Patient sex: M
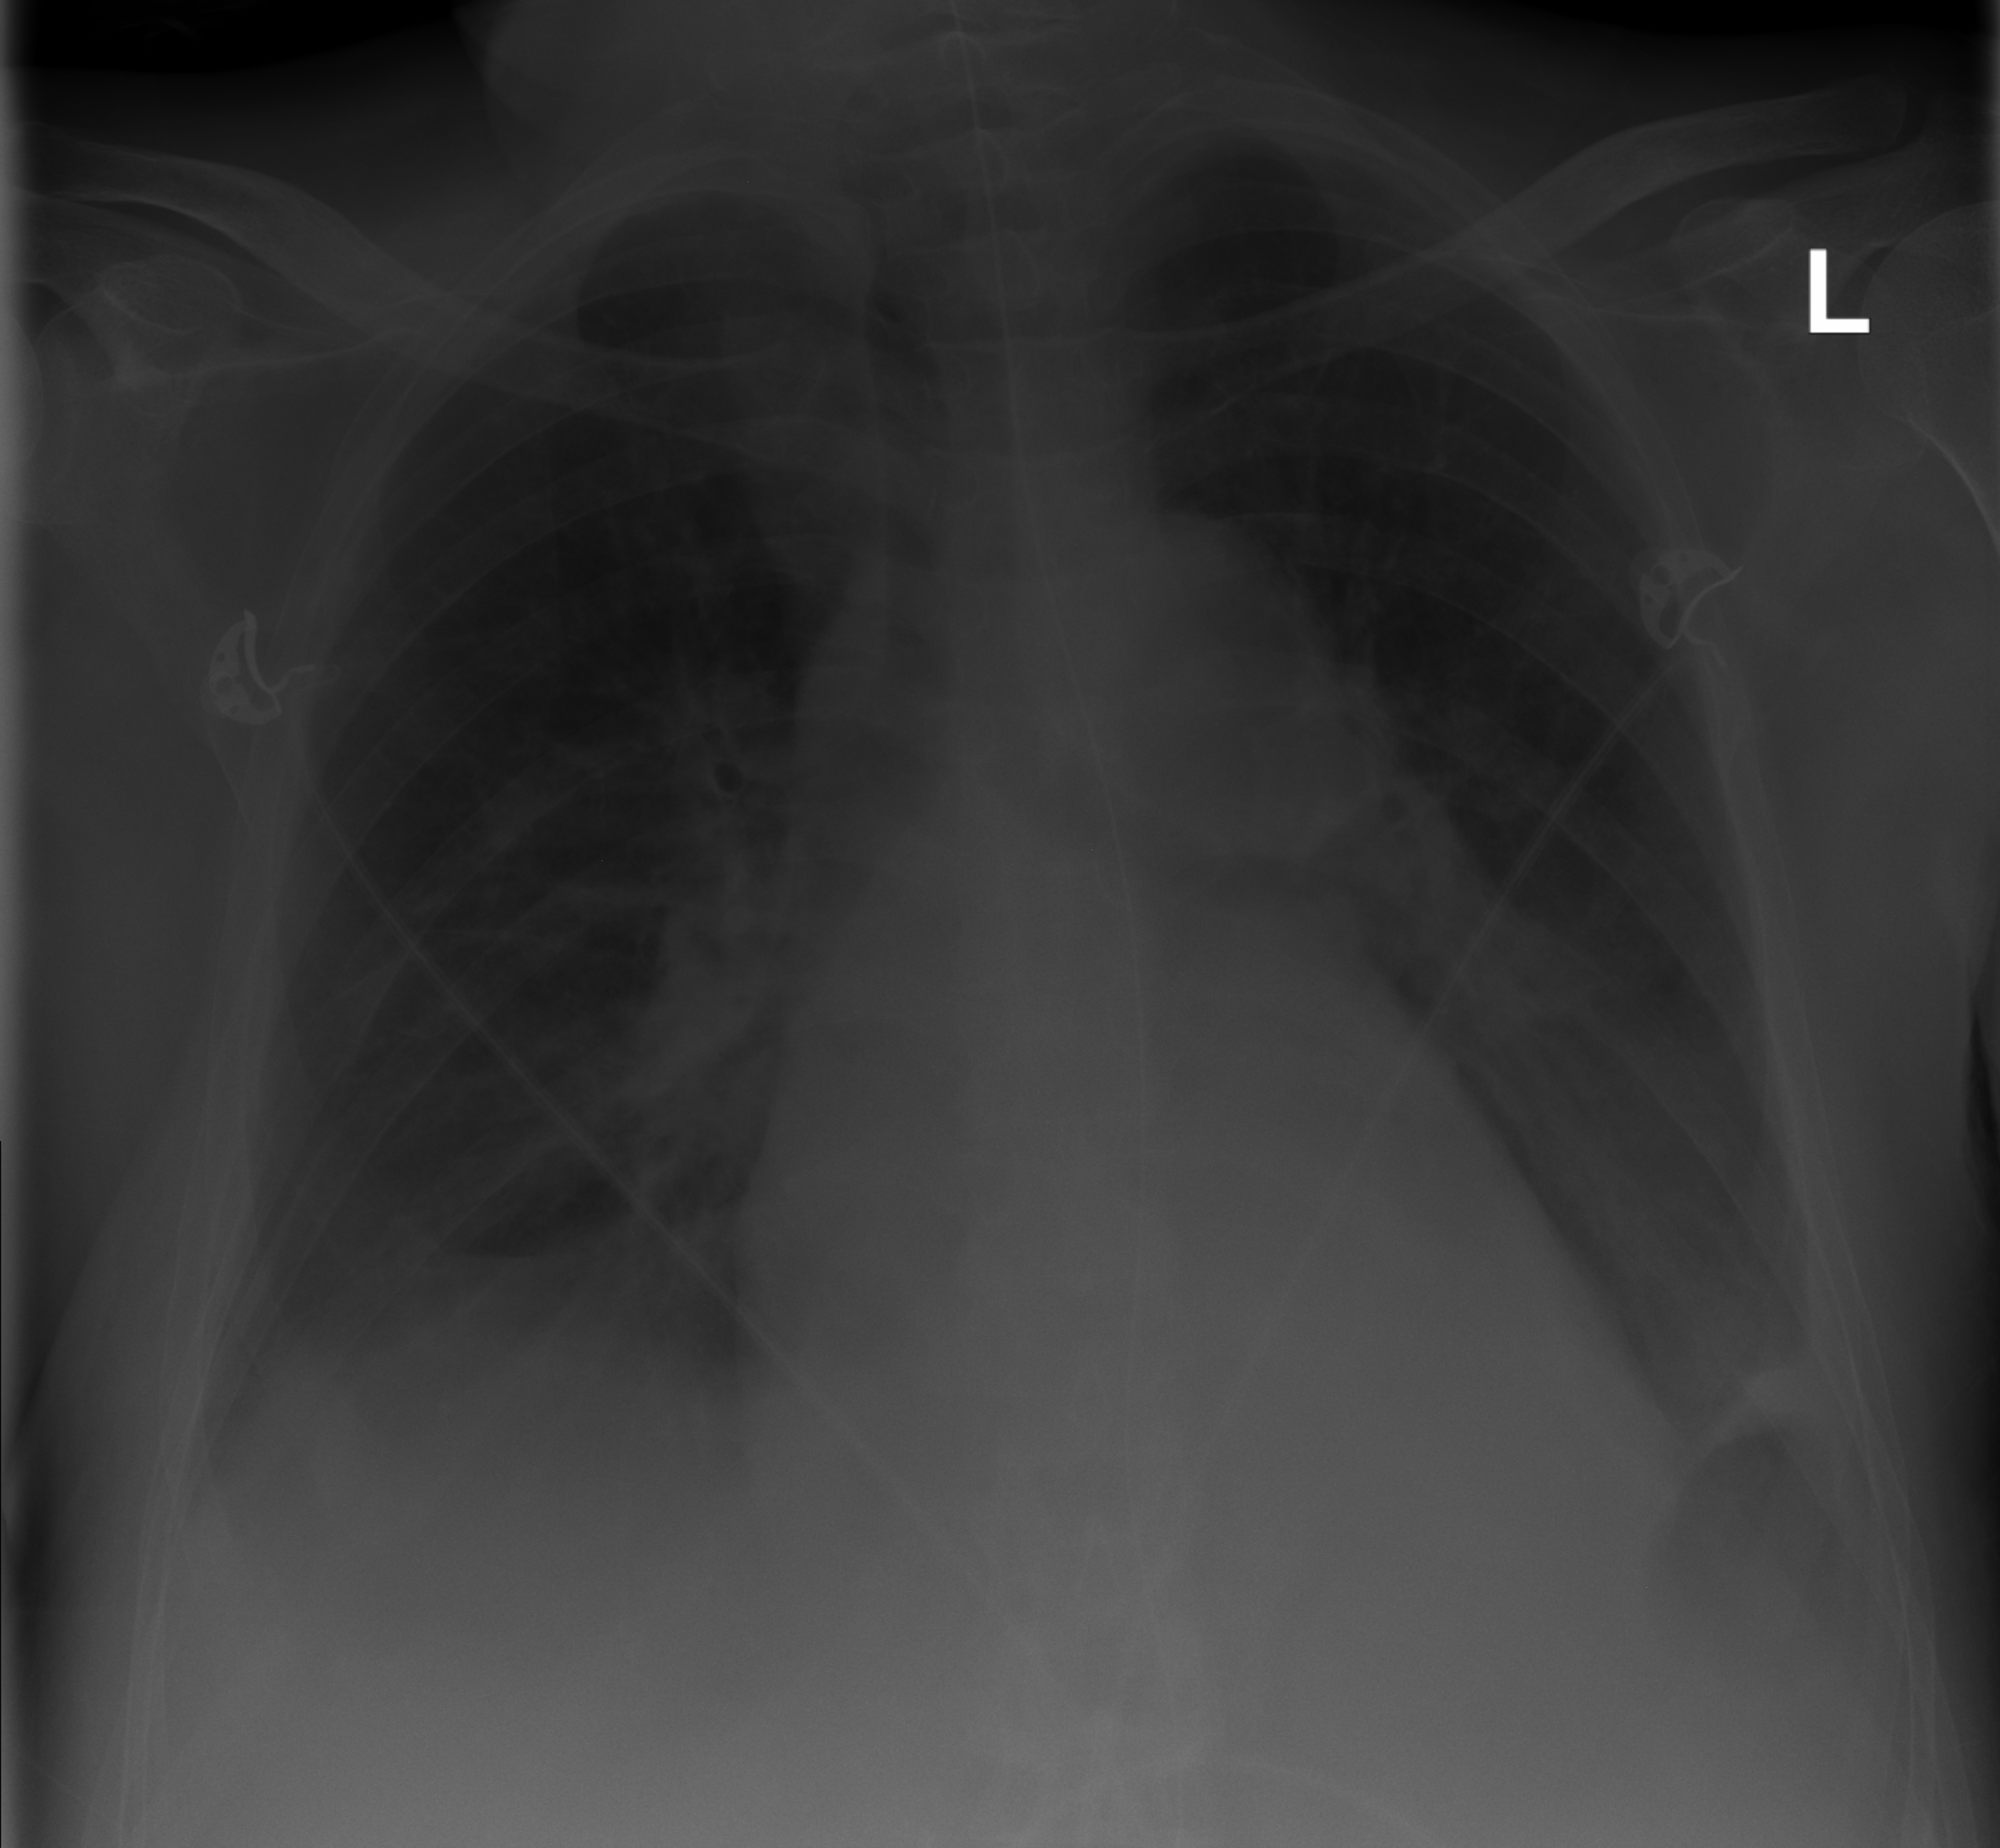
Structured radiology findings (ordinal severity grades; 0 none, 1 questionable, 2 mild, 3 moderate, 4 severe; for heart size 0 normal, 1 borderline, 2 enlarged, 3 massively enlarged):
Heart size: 1
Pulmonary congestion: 2
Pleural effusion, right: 2
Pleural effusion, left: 2
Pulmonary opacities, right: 0
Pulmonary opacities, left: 0
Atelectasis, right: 2
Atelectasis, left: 2